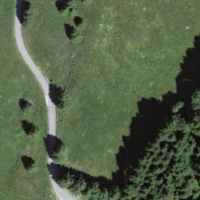
EUNIS habitat code: 25
Species observed at this site:
Petasites albus